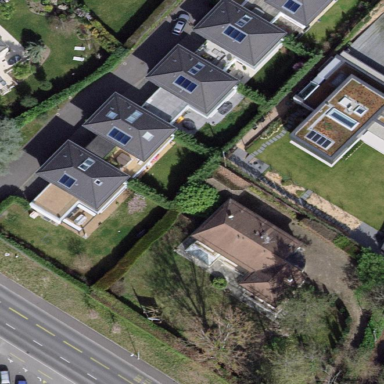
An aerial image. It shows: Garden enclosed by fence.